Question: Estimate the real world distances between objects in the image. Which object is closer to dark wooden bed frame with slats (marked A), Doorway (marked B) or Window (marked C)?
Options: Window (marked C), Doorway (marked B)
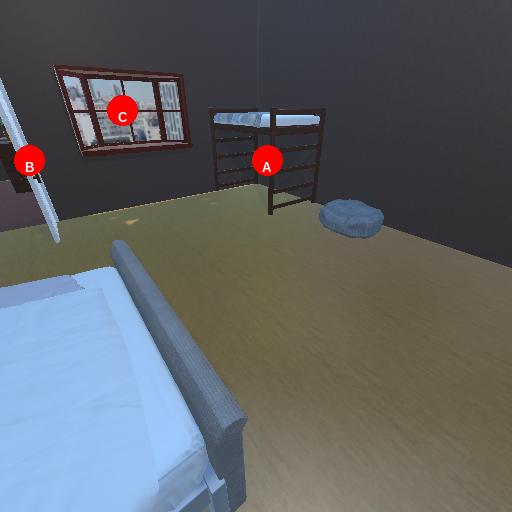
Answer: Window (marked C)